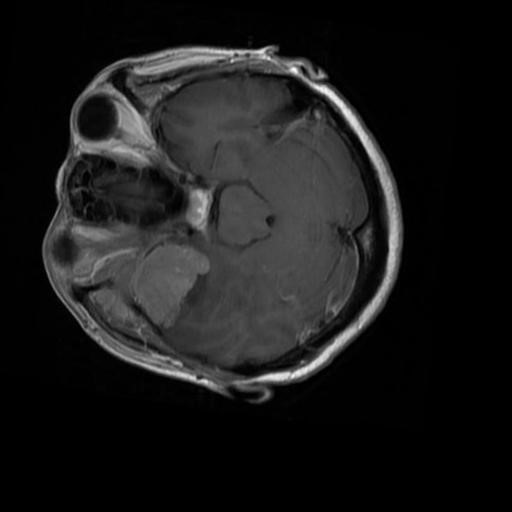
Label: brain_menin